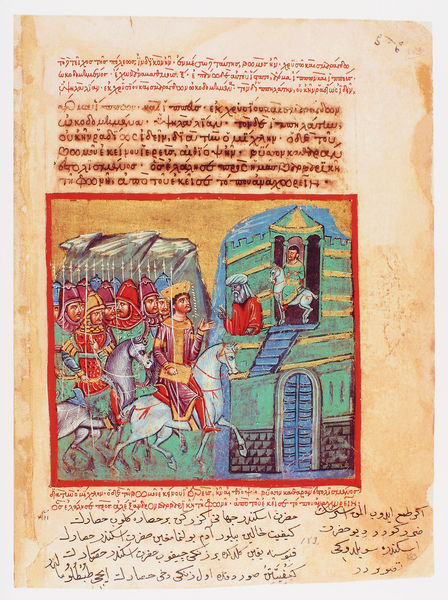
Titel: Der griechische Alexanderroman
Institution: Venedig, Hellenic Institute Codex Gr. 5
Schlagwörter: berg, blau, mann, gelb, grün, braun, frau, hut, männer, tür, türkis, haus, rot, alt, arme, stein, steine, gewand, gold, blatt, krone, pferd, pferde, reiter, turm, sattel, zügel, farbig, schrift, papier, fels, krieg, treppe, treppen, könig, soldaten, stufen, tor, fugen, buch, orient, festung, text, buchstaben, helm, ritter, heer, buchseite, helme, arabisch, antik, mittelalter, krieger, kreuzzug, lanzen, jerusalem, turban, islam, zelt, sultan, latein, wörter, buchmalerei, schrfit, koran, mitelalter, alexanderroman, araabisch, schrrift, alexanderroma, grhal